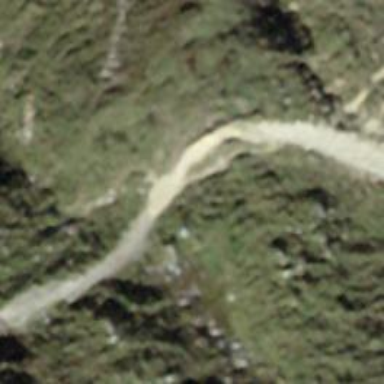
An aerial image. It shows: Path.